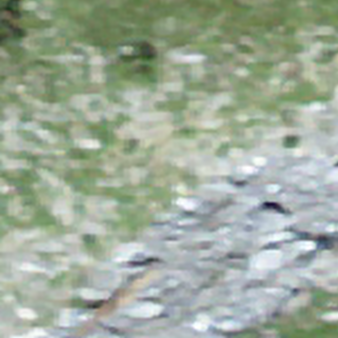
Label: other